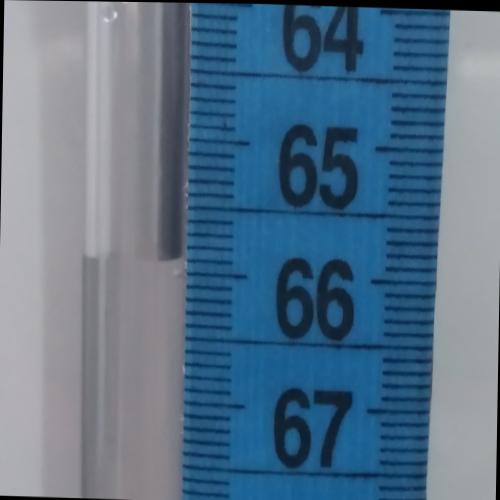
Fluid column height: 65.9 cm